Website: slack
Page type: billing-address
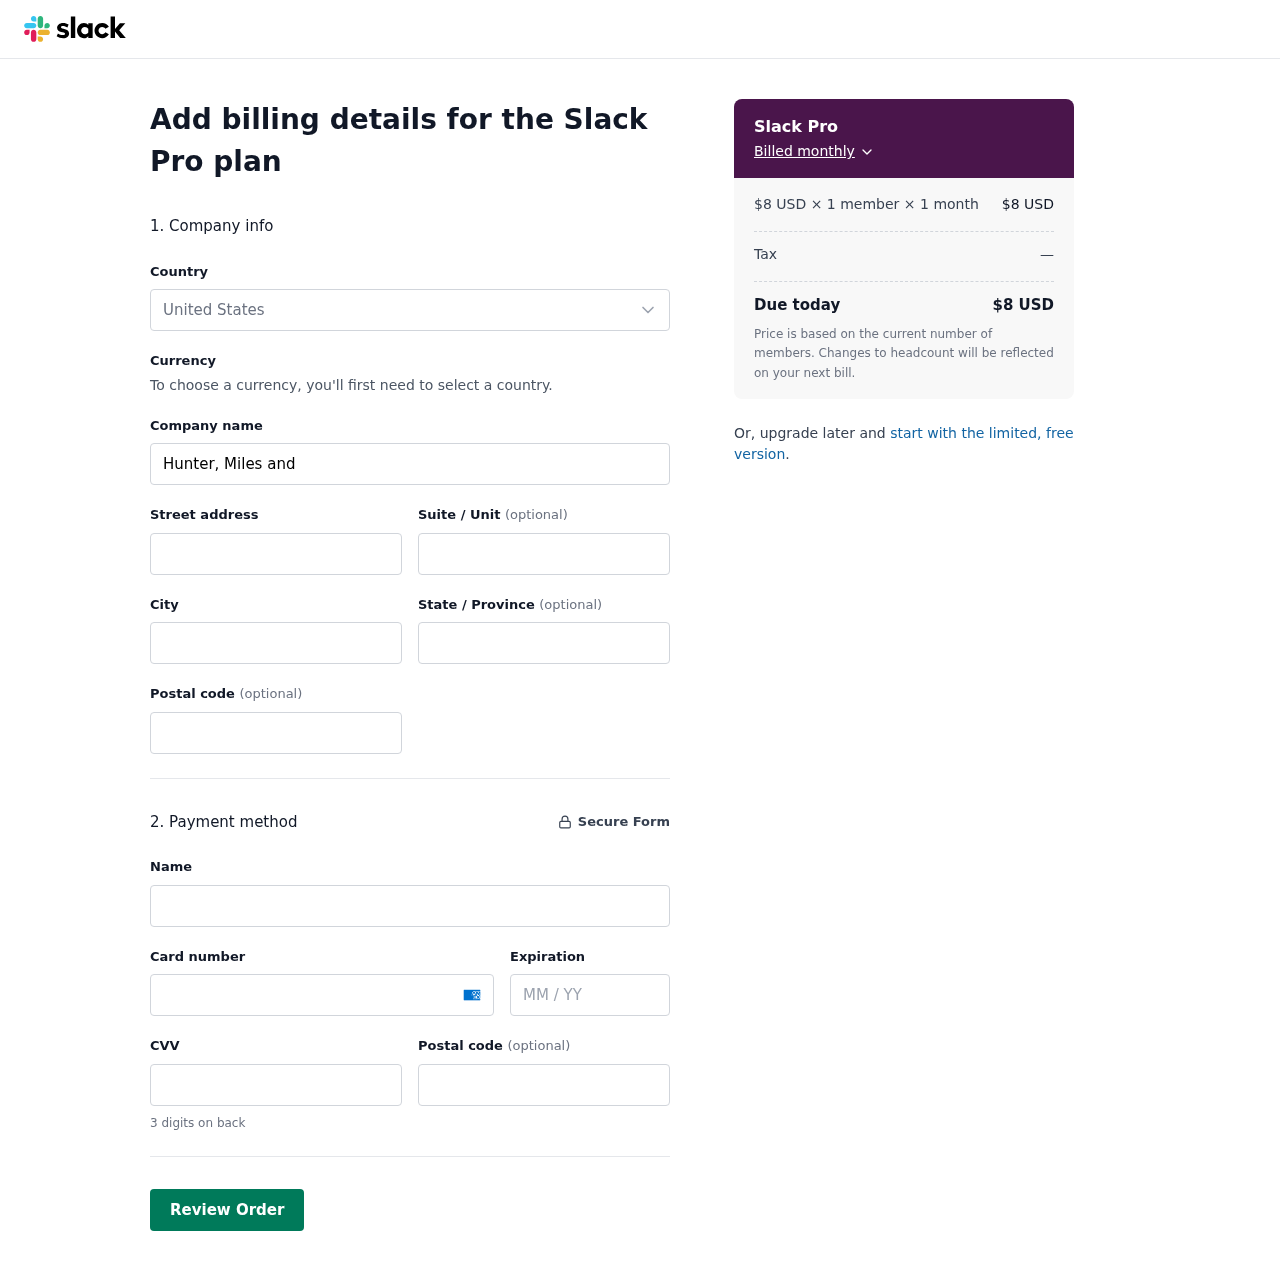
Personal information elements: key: PII_CARD_CVV
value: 5318
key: PII_CARD_EXPIRY
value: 10/28
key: PII_CARD_NUMBER
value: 3449 6167 5694 382
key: PII_CITY
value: Lake Kimberly
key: PII_COMPANY
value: Hunter, Miles and Mitchell
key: PII_COUNTRY
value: United States
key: PII_FULLNAME
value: Kelly Oliver
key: PII_POSTCODE
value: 41201
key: PII_STATE
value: Florida
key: PII_STREET
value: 50827 Jeffrey Pike Apt. 023
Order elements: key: ORDER_PLAN_PRICE
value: $8 USD
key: ORDER_NUM_MEMBERS
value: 1 member
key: ORDER_NUM_MONTHS
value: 1 month
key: ORDER_SUBTOTAL
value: $8 USD
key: ORDER_TAX
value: —
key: ORDER_TOTAL
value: $8 USD